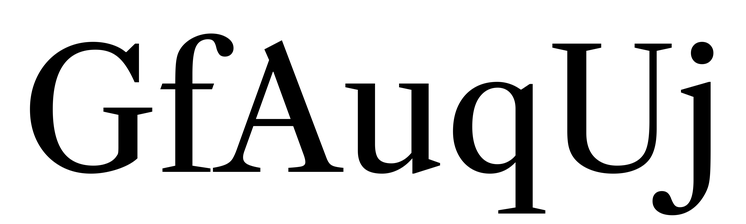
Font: LibreCaslonText_Regular